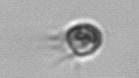
Label: Balanion